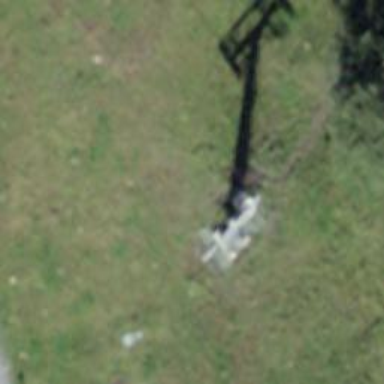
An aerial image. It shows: Pylon used for aerialway.